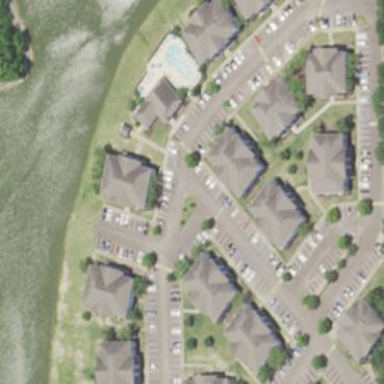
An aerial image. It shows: Residential area with apartments.